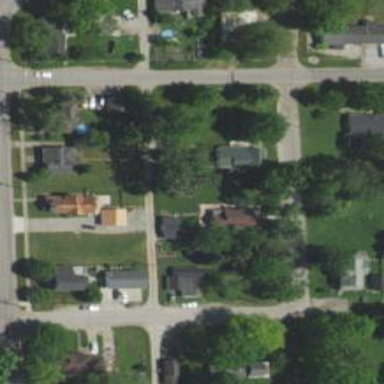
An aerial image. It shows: Alley classified as service road.